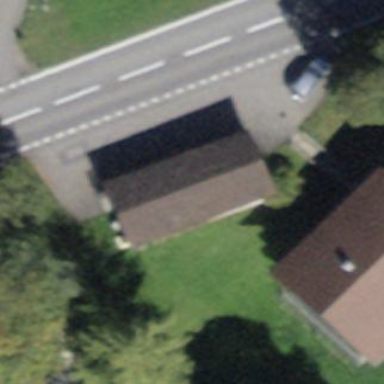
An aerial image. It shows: Garage.